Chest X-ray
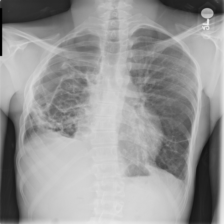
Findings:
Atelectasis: negative
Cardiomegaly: negative
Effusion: negative
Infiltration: negative
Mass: negative
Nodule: negative
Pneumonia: negative
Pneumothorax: positive
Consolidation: negative
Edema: negative
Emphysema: negative
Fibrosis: negative
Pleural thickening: negative
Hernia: negative